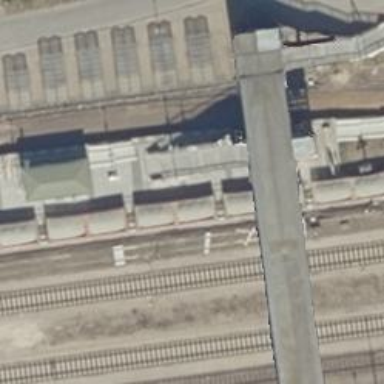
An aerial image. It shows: Platform edge at railway station.